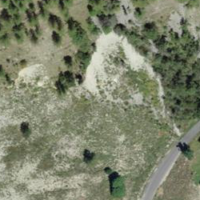
EUNIS habitat code: 44
Species observed at this site:
Arcyptera fusca